Question: For some reason I am getting this error when the performSegueWithIdentifier line is reached.
I have this code:
'''
if let storedAPIKeychain: AnyObject = dictionary.objectForKey("api_key") {
println(storedAPIKeychain)
//This is the line that causes the problems.
performSegueWithIdentifier("skipBrandSegue", sender: self)
}
'''
The works fine and outputs the correct information.
I am trying to pass the along with the segue:
'''
override func prepareForSegue(segue: UIStoryboardSegue!, sender: AnyObject!) {
if segue.identifier == "skipBrandSegue" {
// Create a new variable to store the instance of the next view controller
let destinationVC = segue.destinationViewController as brandsViewController
destinationVC.storedAPIKey = storedAPIKeychain!
}
}
'''
Which I thought might have been the problem. however when I changed that line to:
'''
destinationVC.storedAPIKey = "someAPIplaceholder"
'''
I also get the same error.
Can someone please advise me what this error is and how to resolve it. Thanks.
Edit: Screenshot of error:

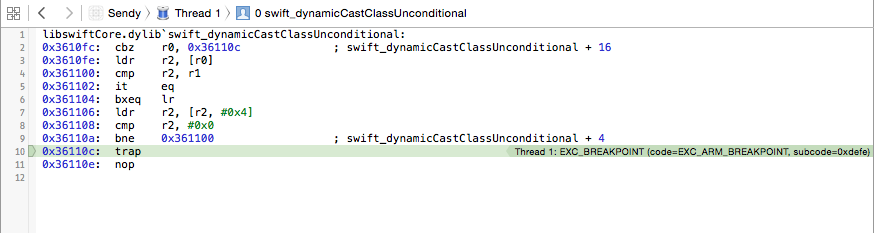
Answer: The dynamic cast class unconditional indicates that a forced cast failed, because a variable cannot be cast to another type.
In your code I see one cast only at this line:
'''
let destinationVC = segue.destinationViewController as brandsViewController
'''
which means the destination view controller is not an instance of 'brandsViewController'.
To fix the issue:
- 'brandsViewController'-
If none of the above fixes the problem, set a breakpoint at that line and inspect the actual type of the destination view controller.
Side note: by convention, in swift all type names start with uppercase letter, whereas functions, variables and properties with lower case. If you want to make your code readable to other swift developers, I suggest you to stick with that convention (rename 'brandsViewController' as 'BrandsViewController')